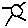
Label: sun